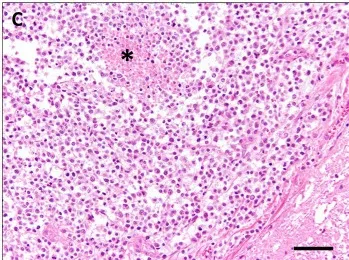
Cervical spinal cord, cat. (C) Neoplastic infiltrates with junction to spinal medulla (bottom right) and necrosis (asterisk), HE stain. Scale bar: 50 mum.
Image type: pathology (h&e)